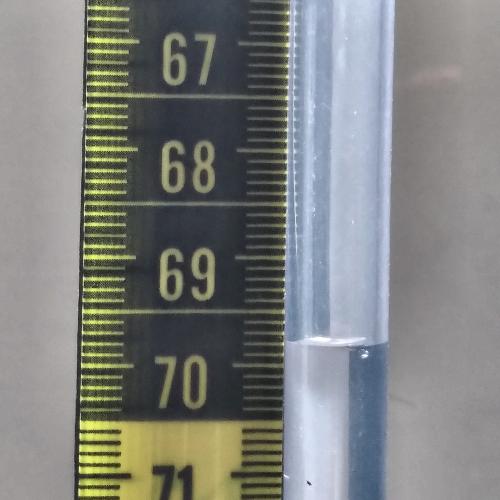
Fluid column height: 69.8 cm